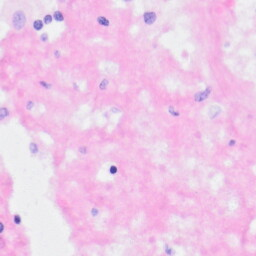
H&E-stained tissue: Kidney